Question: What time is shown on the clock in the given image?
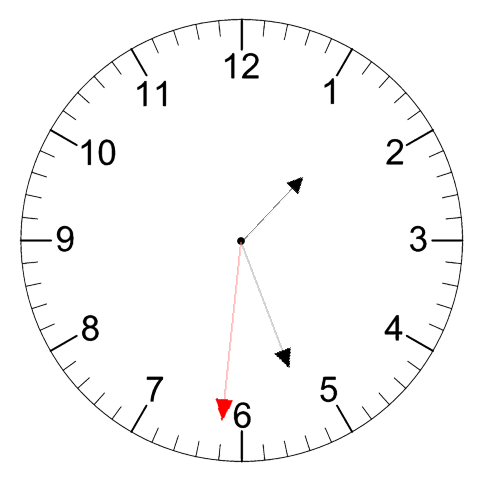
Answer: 01:26:31